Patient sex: F
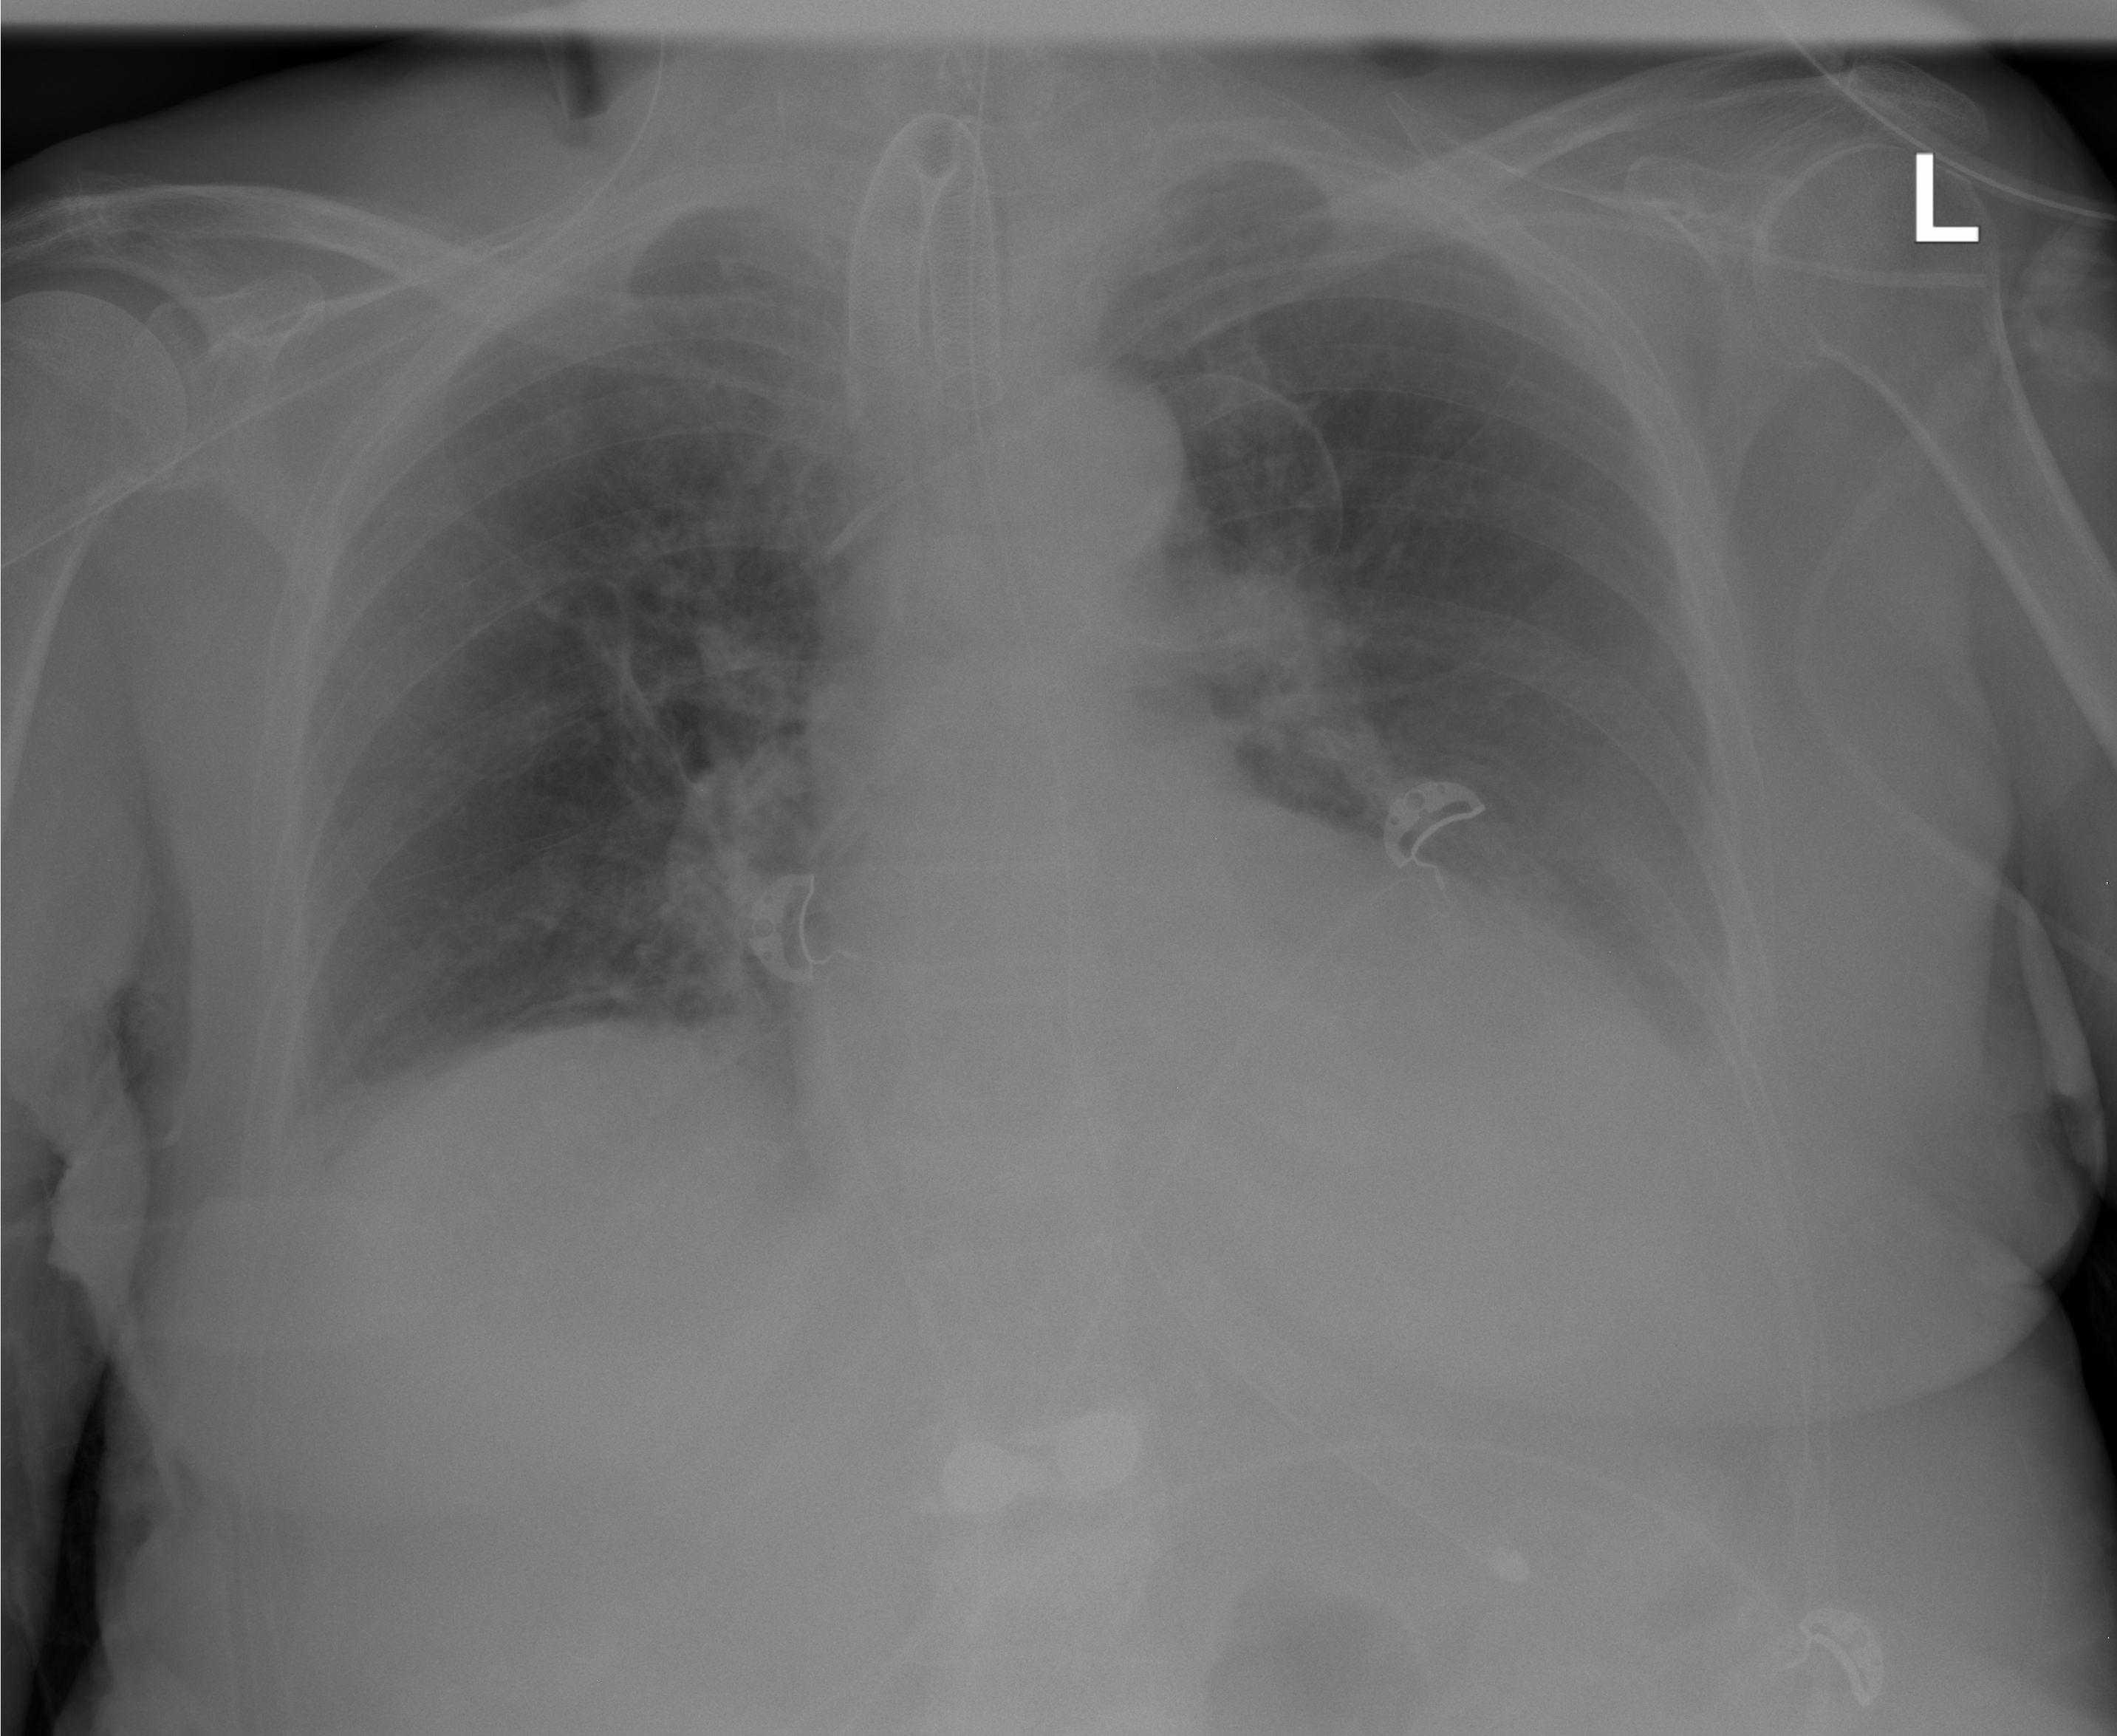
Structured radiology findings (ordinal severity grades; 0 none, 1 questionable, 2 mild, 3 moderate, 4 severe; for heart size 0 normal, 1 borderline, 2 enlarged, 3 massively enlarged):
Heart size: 2
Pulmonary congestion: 2
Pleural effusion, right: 2
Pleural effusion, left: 2
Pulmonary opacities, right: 0
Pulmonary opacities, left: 0
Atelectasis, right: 2
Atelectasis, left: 2